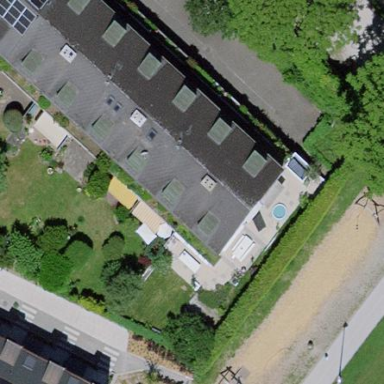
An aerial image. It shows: Residential building with gabled roof oriented across.